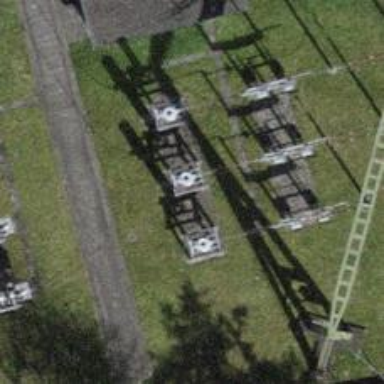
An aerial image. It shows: Switch used for power control.